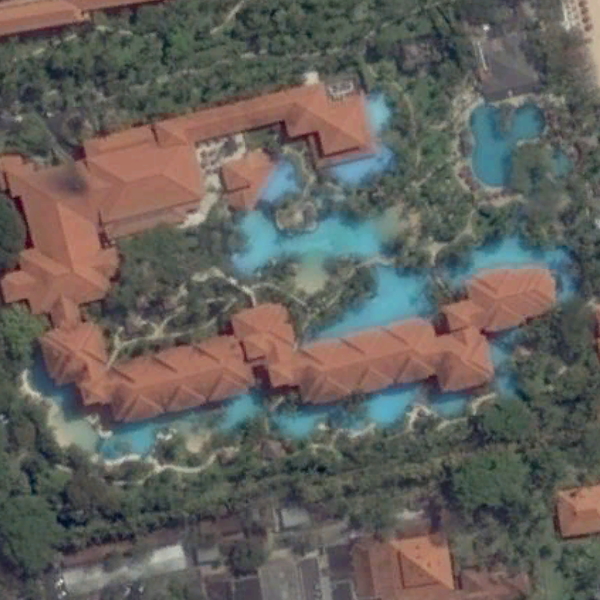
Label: Resort